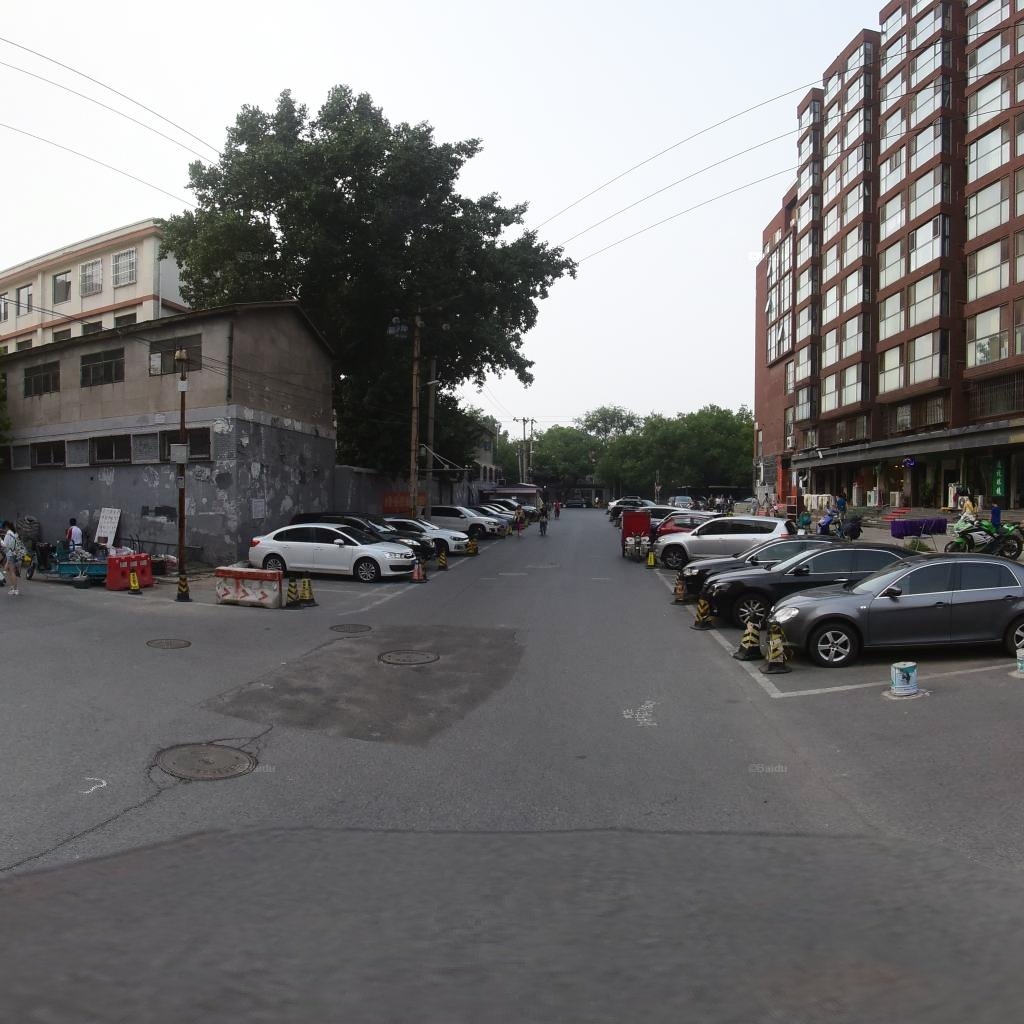
Region: Dongcheng
Road damage annotations: longitudinal crack, longitudinal crack, longitudinal crack, manhole cover, manhole cover, manhole cover, manhole cover, longitudinal crack